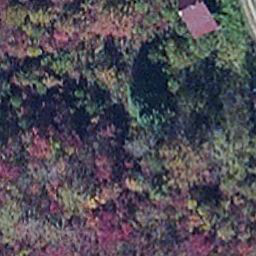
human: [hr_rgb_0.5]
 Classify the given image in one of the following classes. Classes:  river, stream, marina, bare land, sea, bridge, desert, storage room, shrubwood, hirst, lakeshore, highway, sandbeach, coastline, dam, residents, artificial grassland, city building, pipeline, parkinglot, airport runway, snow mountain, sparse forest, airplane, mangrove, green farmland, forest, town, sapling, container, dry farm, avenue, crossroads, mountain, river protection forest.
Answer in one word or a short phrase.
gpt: mangrove